Aerial crown-view tile of a tropical tree (Barro Colorado Island, Panama), acquired 20250512:
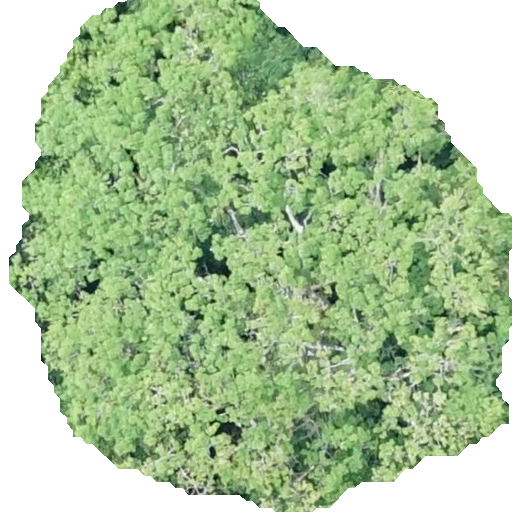
Species: Ceiba pentandra
GBIF accepted scientific name: Ceiba pentandra
Crown area: 289.367 m²